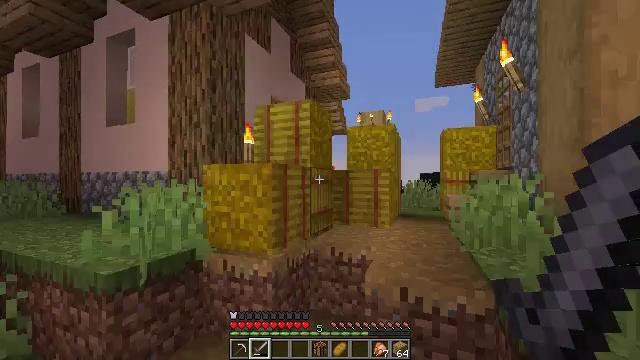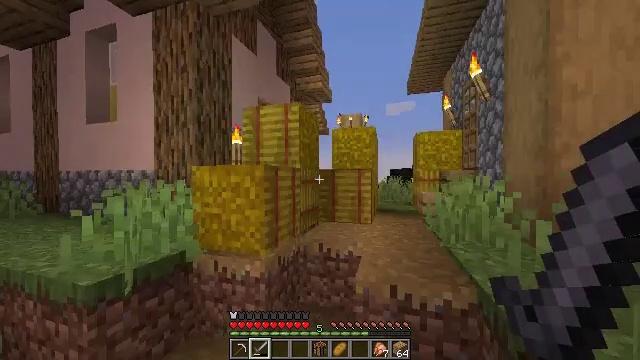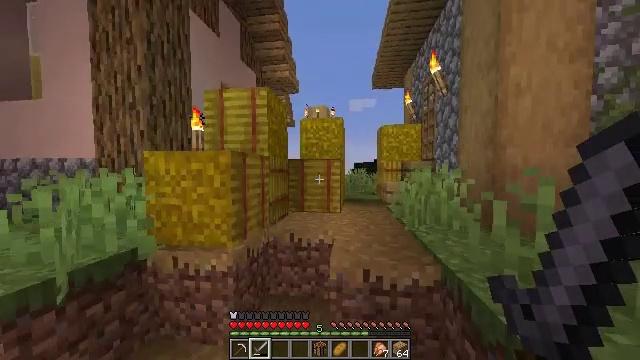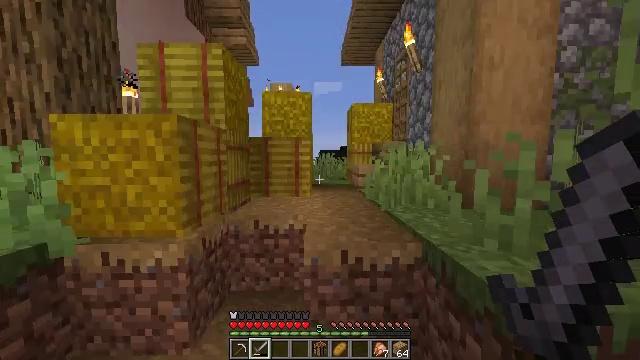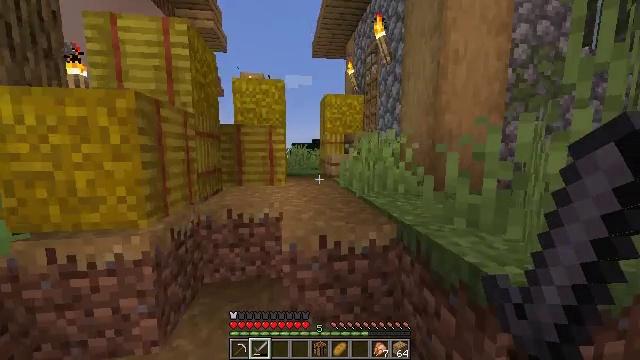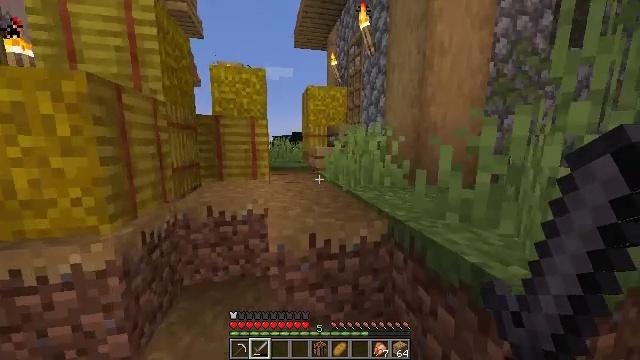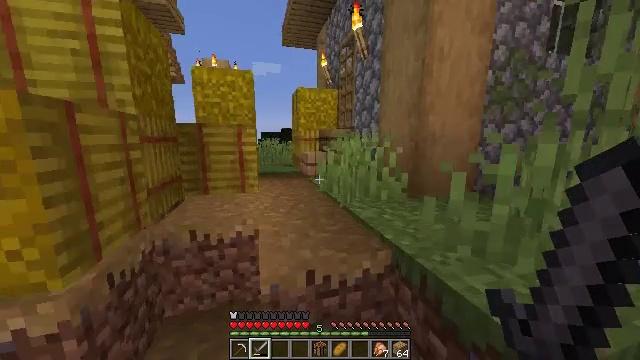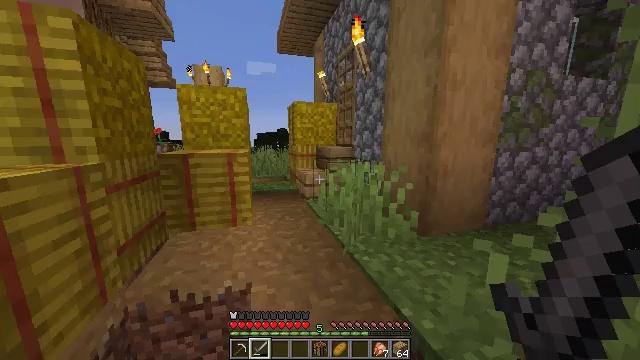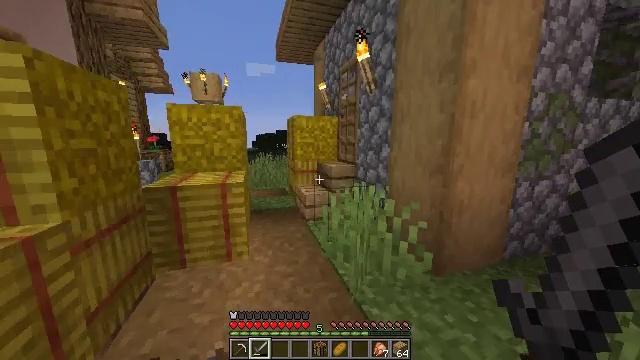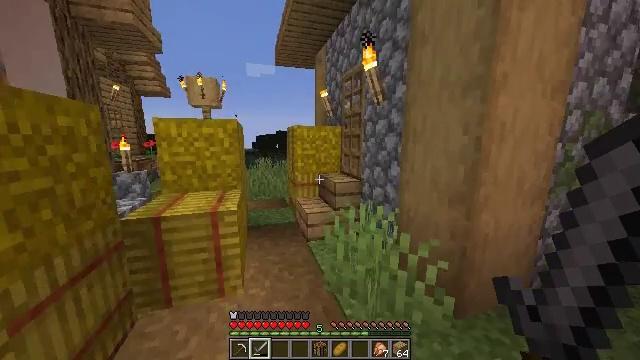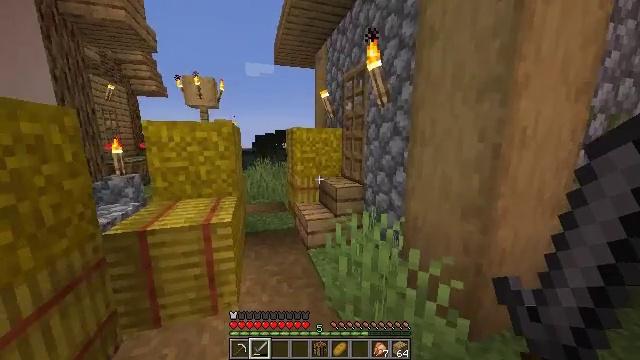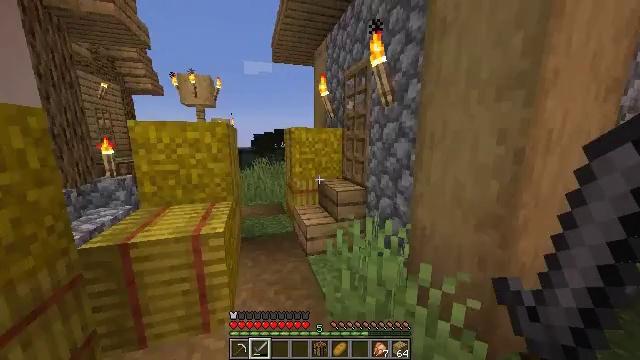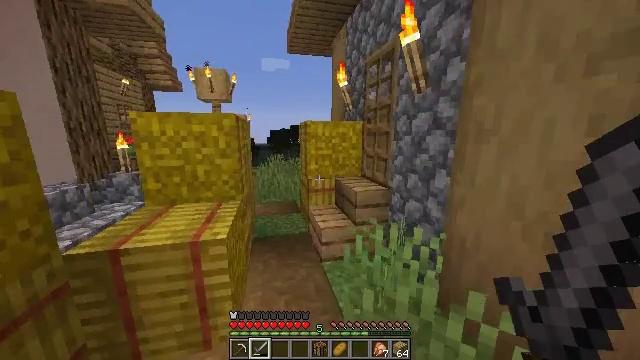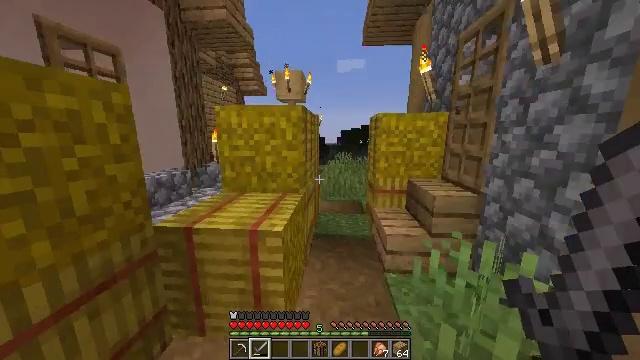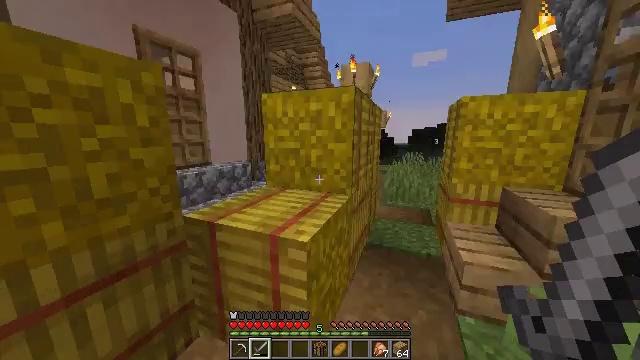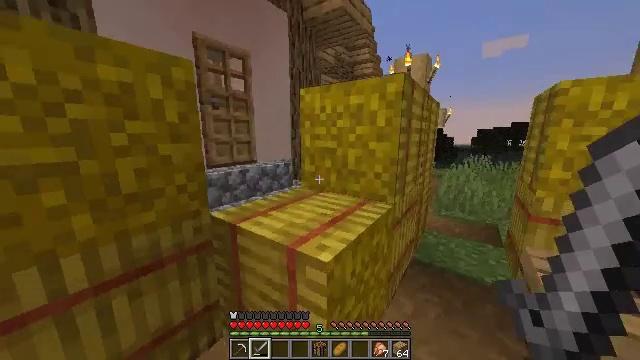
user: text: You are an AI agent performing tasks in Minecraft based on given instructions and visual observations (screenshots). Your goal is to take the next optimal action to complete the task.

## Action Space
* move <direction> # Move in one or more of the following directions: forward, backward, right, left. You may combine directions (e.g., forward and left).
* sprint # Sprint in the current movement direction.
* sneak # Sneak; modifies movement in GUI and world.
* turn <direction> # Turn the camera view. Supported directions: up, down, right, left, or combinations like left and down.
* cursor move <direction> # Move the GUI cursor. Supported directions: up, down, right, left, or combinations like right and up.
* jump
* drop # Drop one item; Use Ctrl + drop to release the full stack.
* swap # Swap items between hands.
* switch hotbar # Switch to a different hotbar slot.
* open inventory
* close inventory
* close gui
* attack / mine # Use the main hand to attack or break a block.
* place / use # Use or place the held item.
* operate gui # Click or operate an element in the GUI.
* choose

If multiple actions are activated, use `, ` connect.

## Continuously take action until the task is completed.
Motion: motion action
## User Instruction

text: Hunt a chicken.
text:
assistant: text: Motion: move forward, sprint, turn right and down, jump
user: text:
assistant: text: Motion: move forward, sprint, turn right and down
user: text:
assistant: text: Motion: move forward, sprint, turn right and down
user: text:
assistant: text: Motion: move forward, sprint, turn right and down
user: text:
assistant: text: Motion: move forward, sprint, turn right and down
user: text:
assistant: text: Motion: move forward, sprint, turn right and down, jump
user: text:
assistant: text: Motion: move forward, sprint, turn right, jump
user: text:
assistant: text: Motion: move forward, sprint, jump
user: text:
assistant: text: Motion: move forward, sprint, jump
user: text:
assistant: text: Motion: move forward, sprint, jump
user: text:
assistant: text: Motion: move forward, sprint, jump
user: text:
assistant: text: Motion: move forward, sprint, turn left
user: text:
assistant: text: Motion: move forward, sprint, turn left
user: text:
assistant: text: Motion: move forward, sprint, turn left
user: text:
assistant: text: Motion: move forward, sprint, turn left
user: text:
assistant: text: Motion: move forward, sprint, turn left, jump
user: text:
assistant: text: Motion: move forward, sprint, jump
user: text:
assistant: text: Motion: move forward, sprint, jump
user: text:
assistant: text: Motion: move forward, sprint, turn down, jump
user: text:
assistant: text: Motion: move forward, sprint, turn left and down, jump
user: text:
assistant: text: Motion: move forward, sprint, turn left and down
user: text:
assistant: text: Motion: move forward, turn left and down
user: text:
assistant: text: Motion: move forward, turn left
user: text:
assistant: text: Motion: move forward, turn left and up
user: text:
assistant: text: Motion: move forward, turn left and up
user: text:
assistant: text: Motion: move forward
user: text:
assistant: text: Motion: move forward
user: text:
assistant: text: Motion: move forward, use / place
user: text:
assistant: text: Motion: move forward, turn right and up, use / place
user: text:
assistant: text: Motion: move forward, turn right, use / place